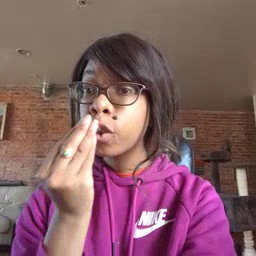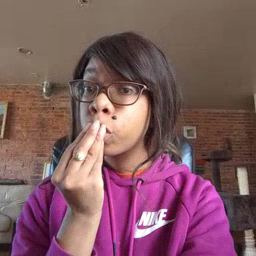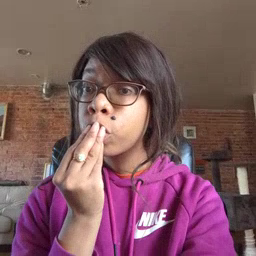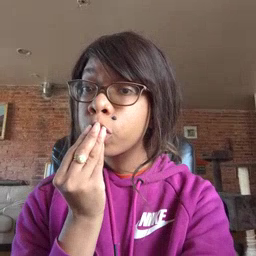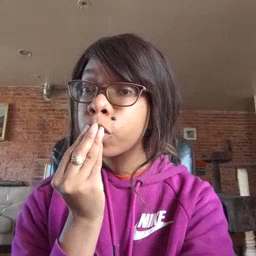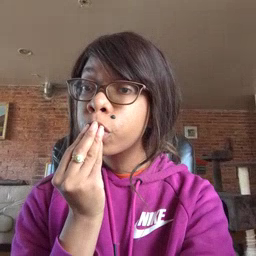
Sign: food